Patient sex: M
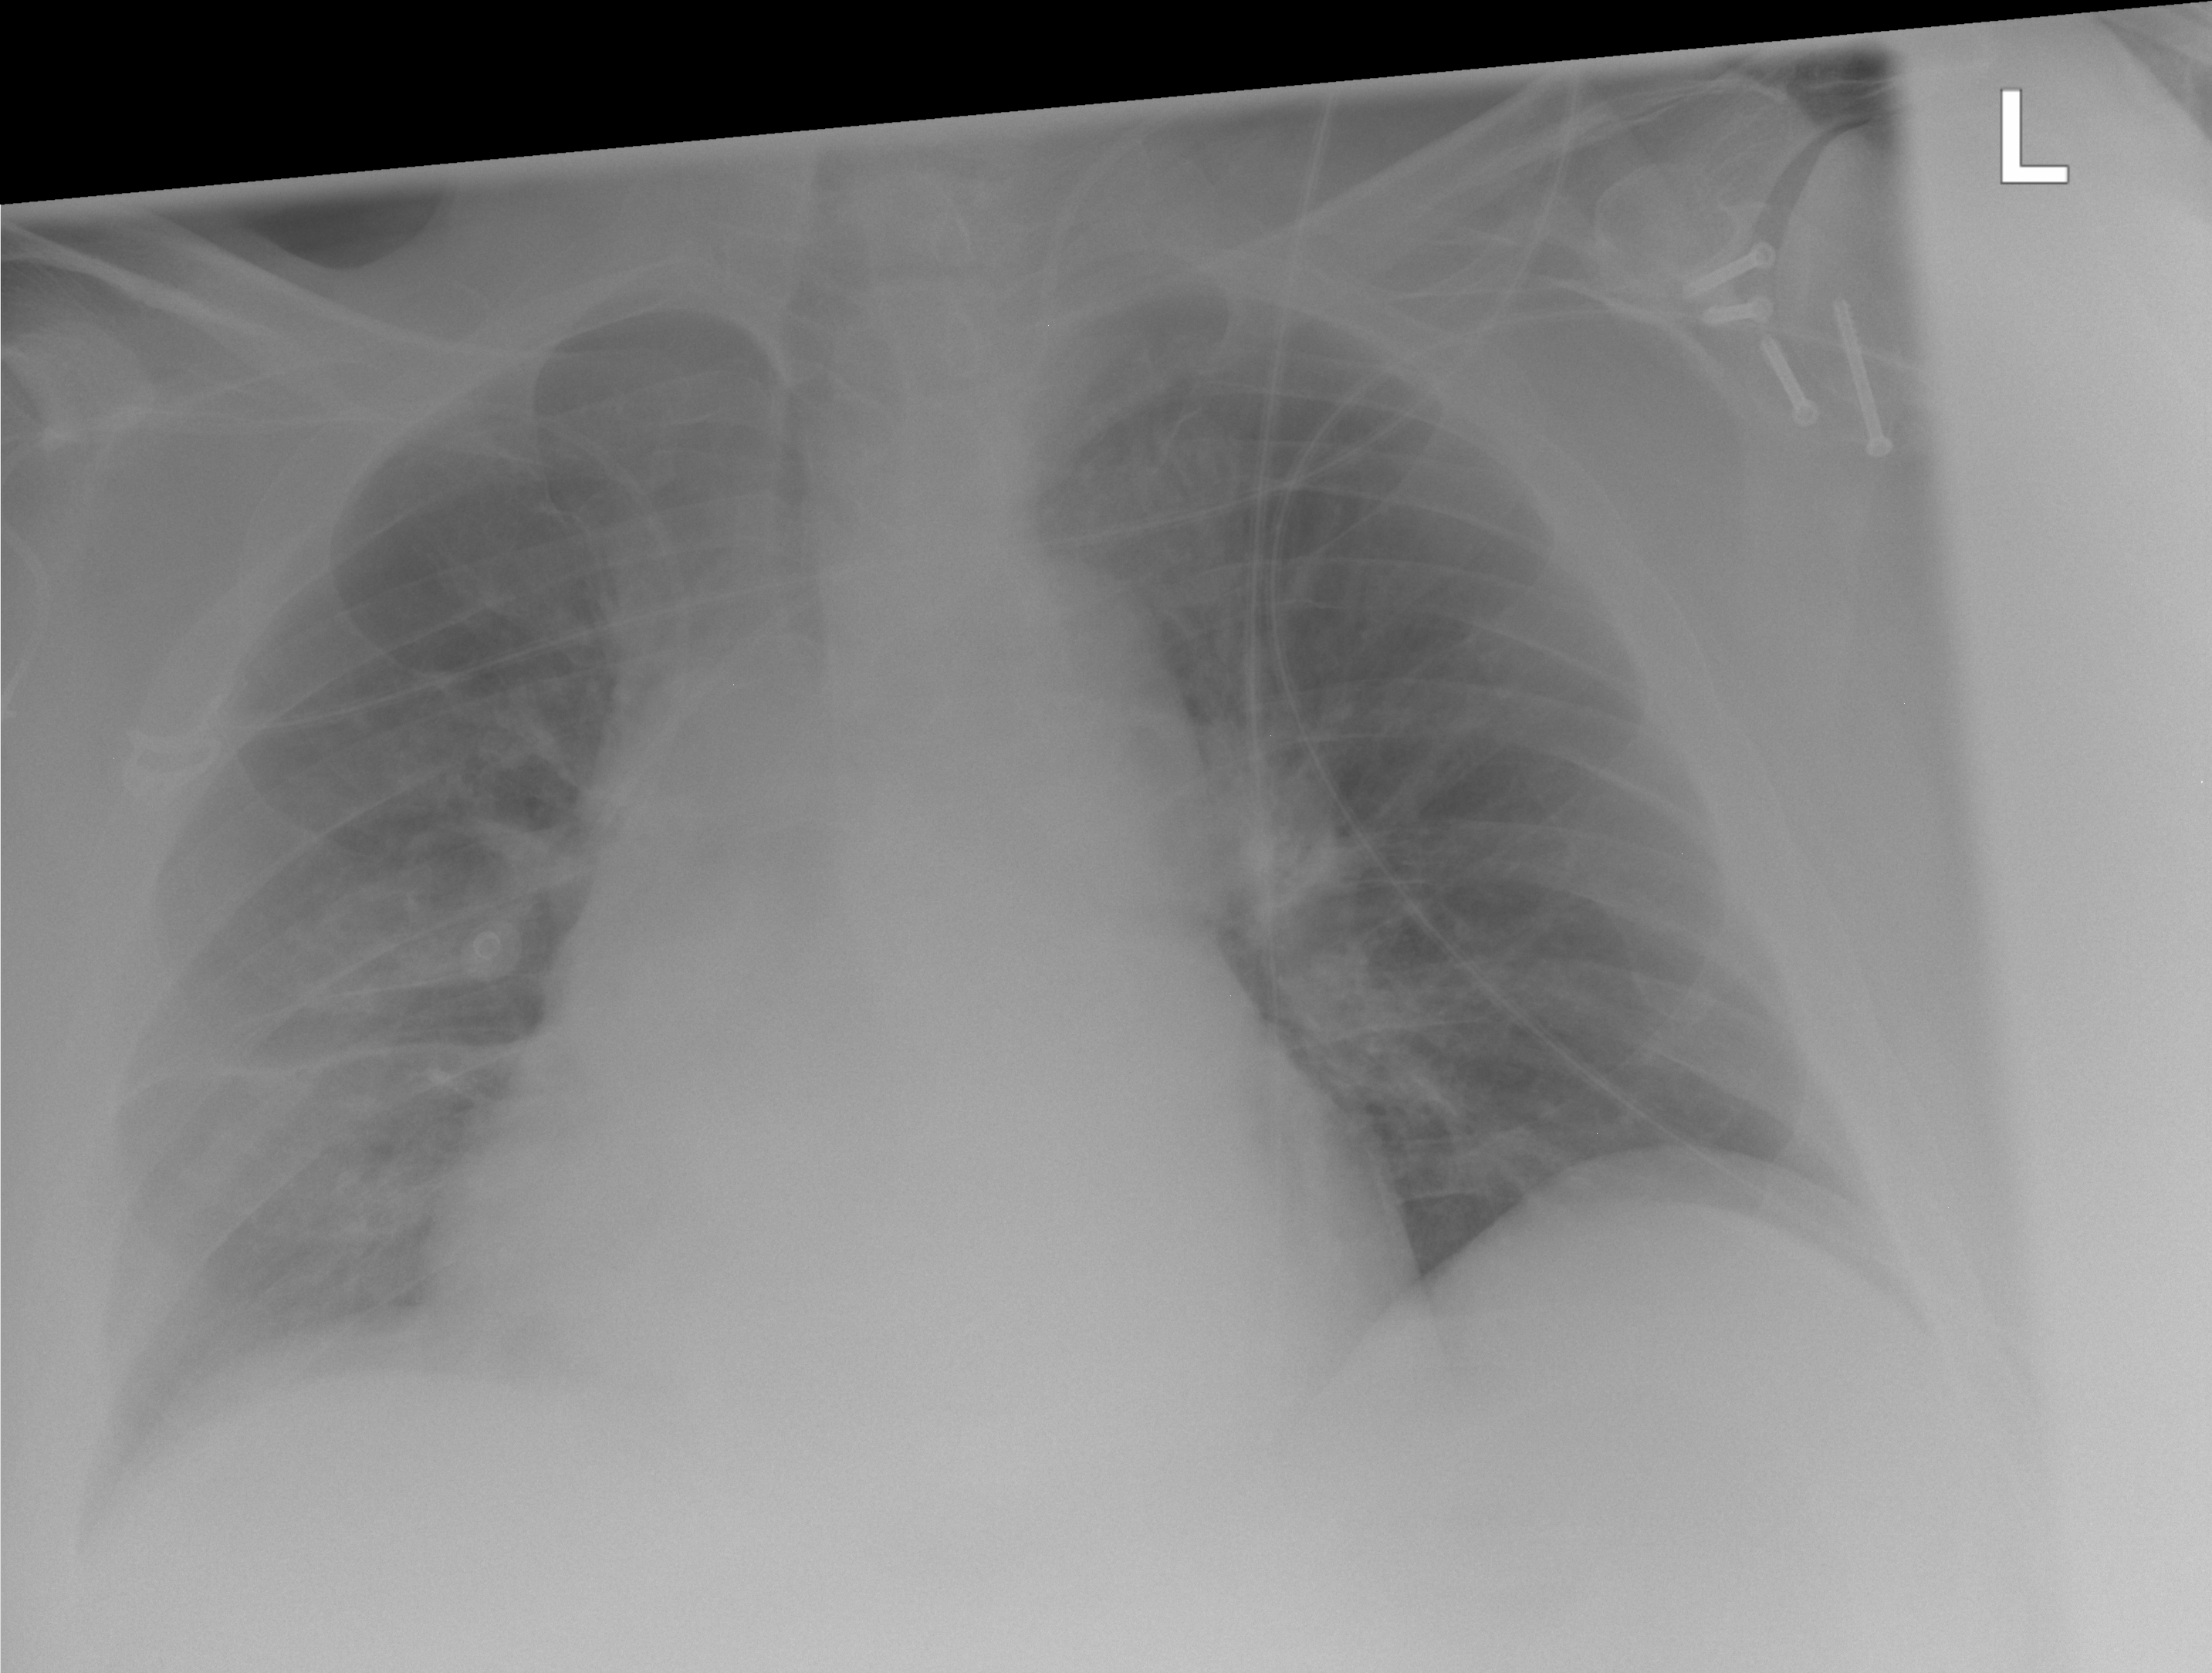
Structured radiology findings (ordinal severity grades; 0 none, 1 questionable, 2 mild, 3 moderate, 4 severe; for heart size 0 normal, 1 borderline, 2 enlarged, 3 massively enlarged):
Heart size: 2
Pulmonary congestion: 0
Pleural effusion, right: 0
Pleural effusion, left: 0
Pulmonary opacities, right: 0
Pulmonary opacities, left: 0
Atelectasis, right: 2
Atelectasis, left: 0